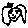
Label: smiley face